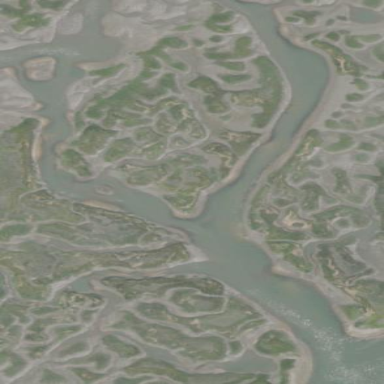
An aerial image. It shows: Tidal marsh wetland.